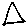
Label: triangle